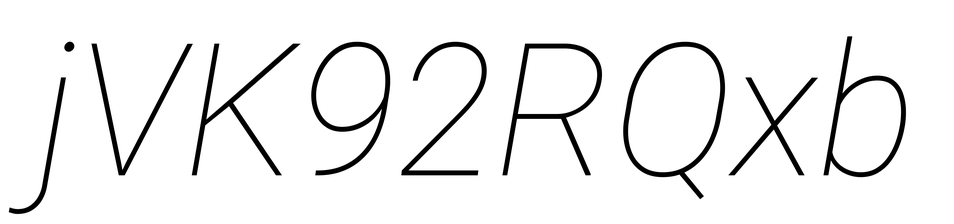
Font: Roboto-Italic_Thin_Italic